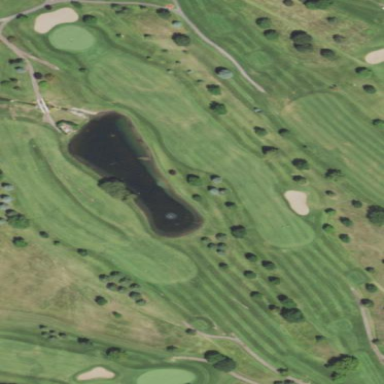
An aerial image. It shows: Area with grass used as rough in golf course.